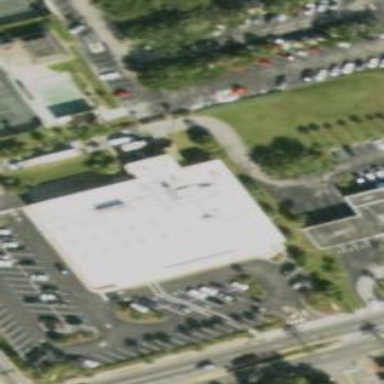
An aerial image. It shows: Building that houses supermarket.